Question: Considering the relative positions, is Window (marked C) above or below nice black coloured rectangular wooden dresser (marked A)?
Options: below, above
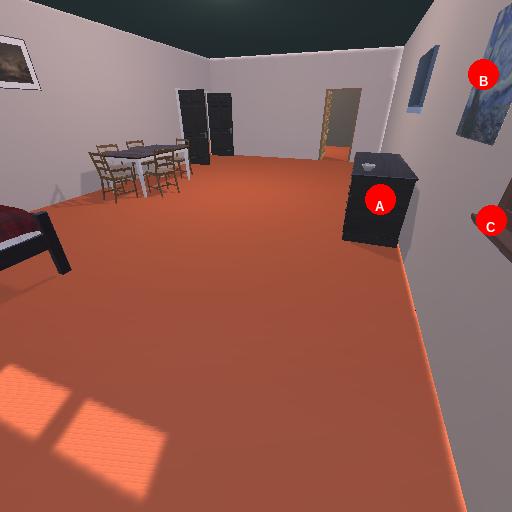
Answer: below